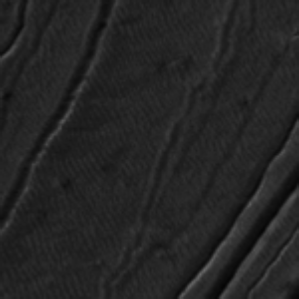
Label: frost